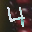
Label: 4